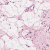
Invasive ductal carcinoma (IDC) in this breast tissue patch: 0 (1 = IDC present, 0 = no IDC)